Question: SQL beginner here. I have this database: <URL>
I'm running a simple Query such as:
'''
SELECT place, DEPTH1 , OCCURED_ON from EARTHQUAKE1;
'''
I execute it, and get the info I need. However, when I add 'WHERE depth1 = 35;' (I edited the depth col just in case it was conflicting with some other clause)
the GUI returns an error. I tried adding ''' and using like, also using 'TRIM' but no luck. I also tried retrieving data from another col, but still no good. What is it that I'm doing brutally wrong?

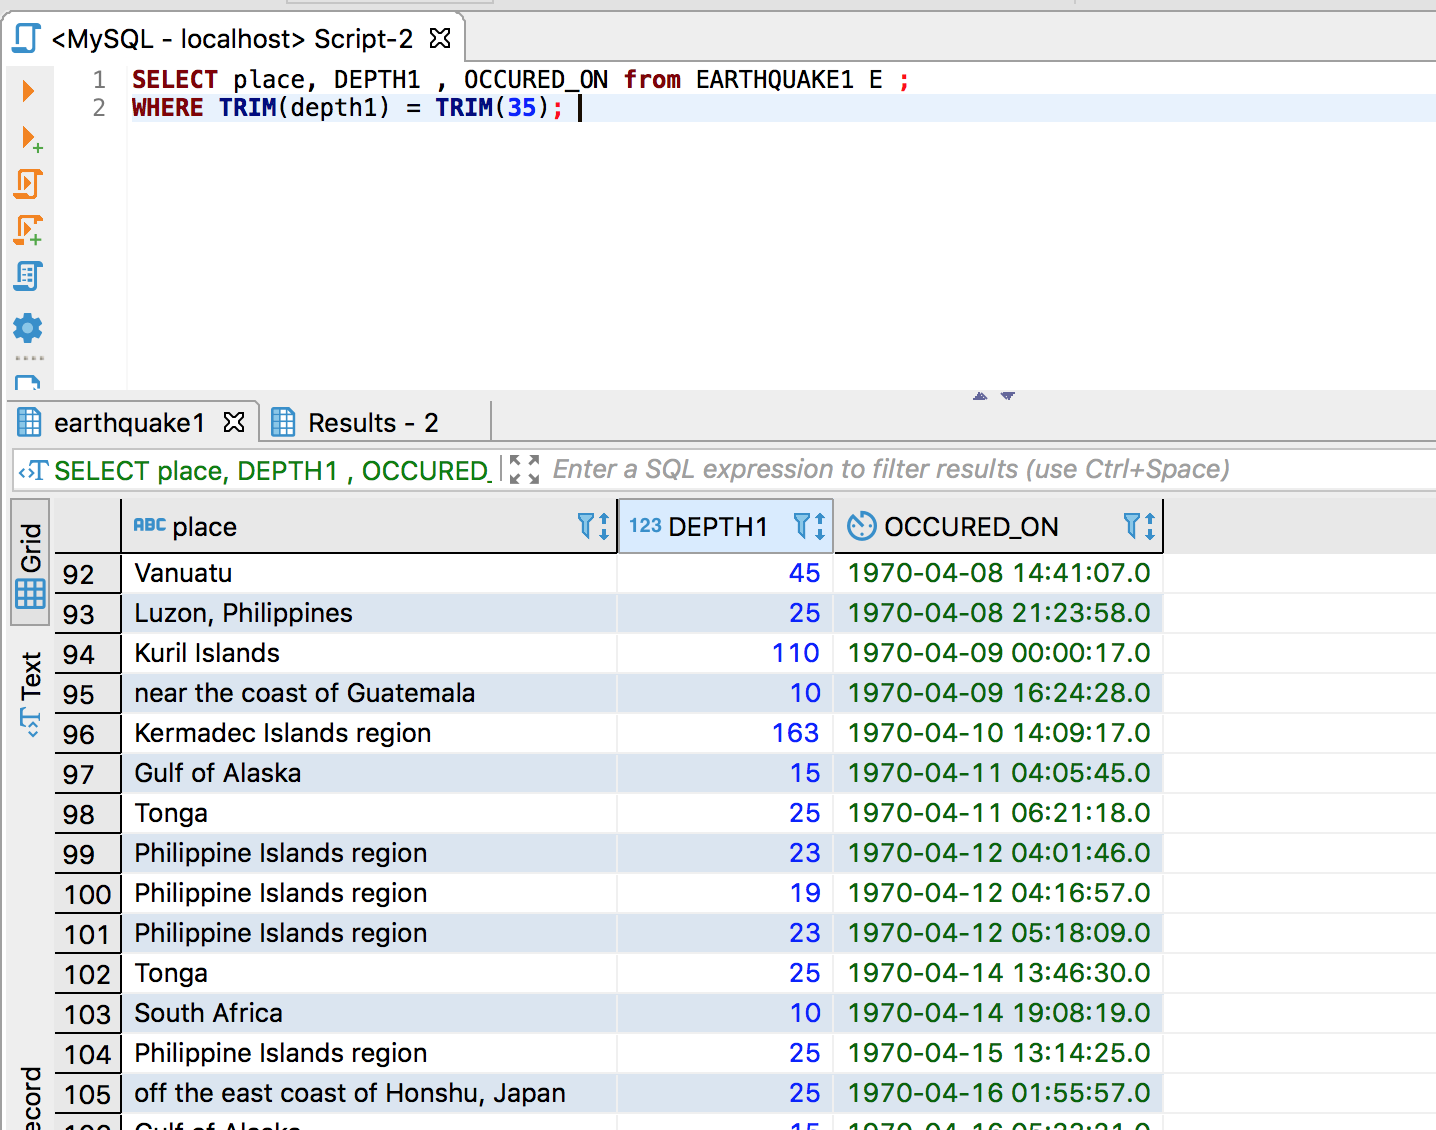
Answer: You have a semicolon after your FROM and before your WHERE.
SQL is reading the WHERE as a separate statement and failing.
The ; is a statement terminator.